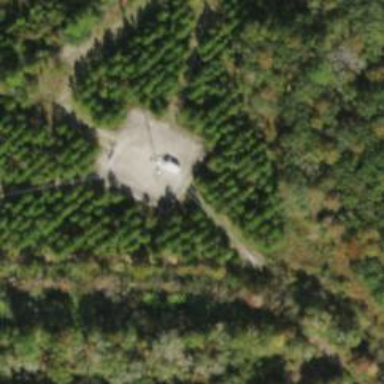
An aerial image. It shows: Communication mast tower.